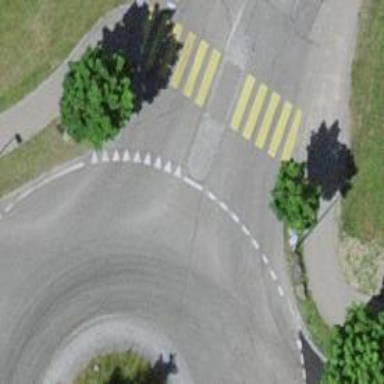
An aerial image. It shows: Secondary road with asphalt surface leading to roundabout. There is separate sidewalk along the road.